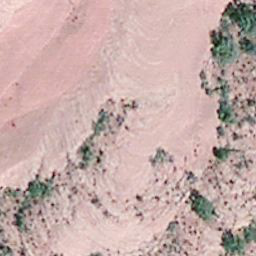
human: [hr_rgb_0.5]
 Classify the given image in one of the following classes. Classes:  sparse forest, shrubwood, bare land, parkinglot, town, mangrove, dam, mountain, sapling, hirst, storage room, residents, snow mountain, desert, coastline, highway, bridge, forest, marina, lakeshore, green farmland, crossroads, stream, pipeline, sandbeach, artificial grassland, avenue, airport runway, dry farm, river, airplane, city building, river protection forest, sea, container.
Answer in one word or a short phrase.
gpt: bare land